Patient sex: M
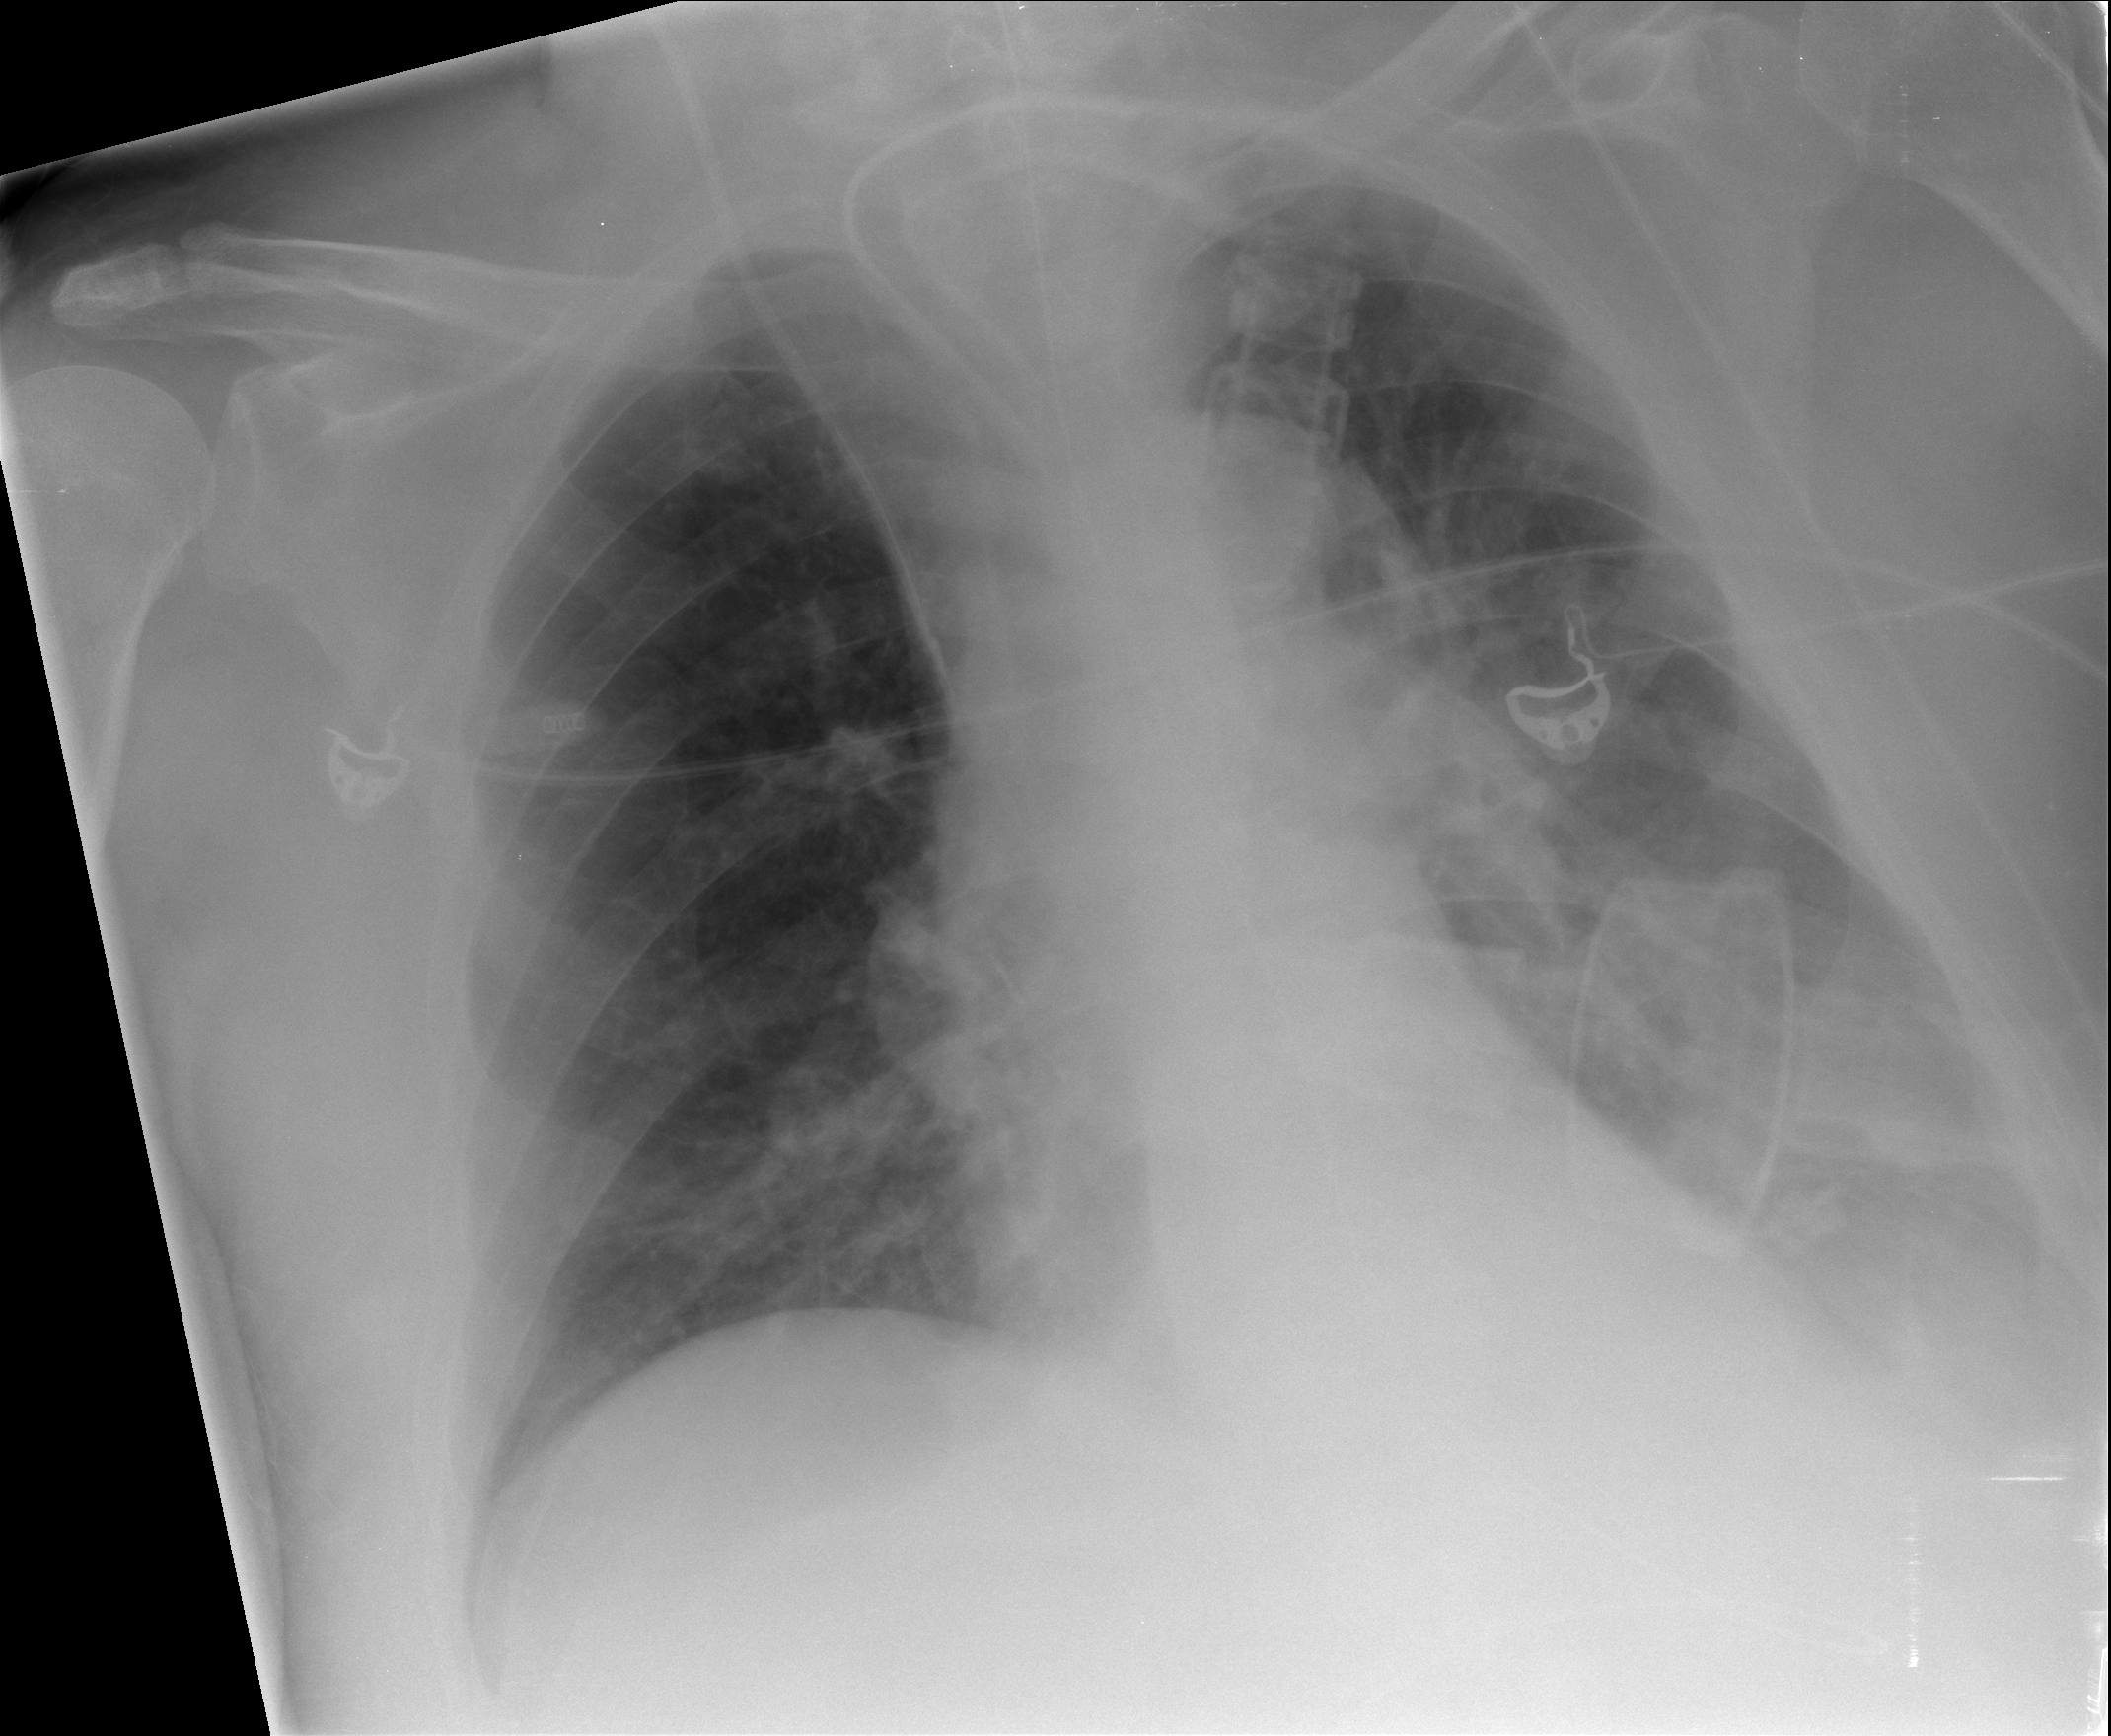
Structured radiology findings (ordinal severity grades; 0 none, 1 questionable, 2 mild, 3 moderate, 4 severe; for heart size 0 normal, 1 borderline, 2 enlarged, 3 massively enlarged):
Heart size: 0
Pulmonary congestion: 0
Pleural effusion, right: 0
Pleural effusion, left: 2
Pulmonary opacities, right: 0
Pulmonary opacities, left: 0
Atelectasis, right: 0
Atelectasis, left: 2